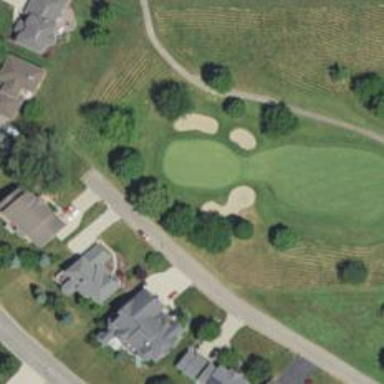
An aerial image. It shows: View of golf hole.